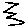
Label: zigzag